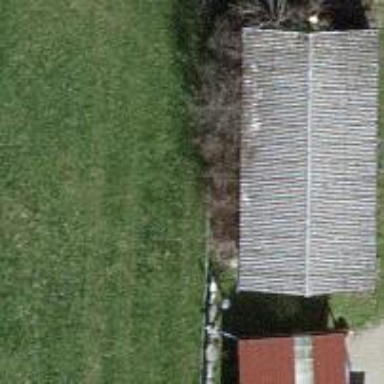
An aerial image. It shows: Rural barn.